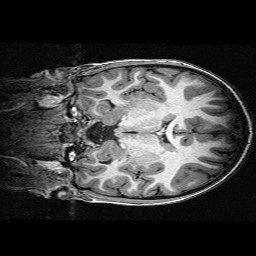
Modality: T1w
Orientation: coronal
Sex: female